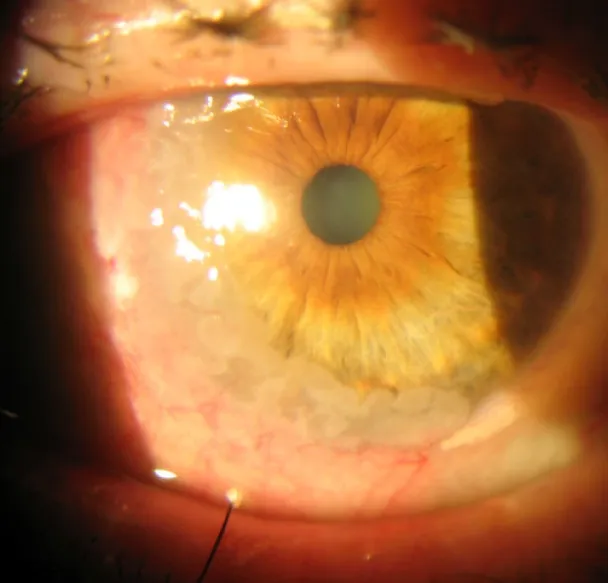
Slit-lamp examination; nasal limbal gelatinous mass with inferior corneal infiltration.
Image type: medical_photograph (other_medical_photograph)